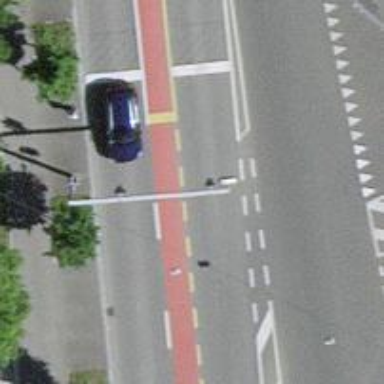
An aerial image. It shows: Primary highway with asphalt surface. It also has lane for cyclists on both sides.